Question: as you know from my previous questions I'm getting used to rails, currently I have a problem with a create function because it isn't save a record that is in a combobox from the database, like this:

but it saves the rest of the records in the data base, for check it I type this:
'''
rails console
TankingLog.all
TankingLog Load (0.7ms) SELECT "tanking_logs".* FROM "tanking_logs"
[#<TankingLog id: 7, car_id: 28, cost: 3000.0, date: "2012-07-30 00:00:00", gallon: 2.0, gas_station_id: nil, km: 5000, created_at: "2012-07-30 22:00:40", updated_at: "2012-07-30 22:00:40">]
'''
As you see the gas_station_id field is nil but it must be the id of the station selected
I appreciate any help and sorry if it's a silly question
here is the form:
'''
<div class="container">
<h2>new tanking log</h2>
<%= form_for ([@user,@car,@tankinglog]) do |f| %>
<div><%= f.label :cost %><br />
<%= f.text_field :cost %></div>
<div><%= f.label :gallon %><br />
<%= f.text_field :gallon %></div>
<div><%= f.label :km %><br />
<%= f.text_field :km %></div>
<div><%= f.label :date %> <i>( format yyyy-mm-dd )</i> <br />
<%= f.text_field :date %></div>
<div><%= f.label :Station %><br />
<%= select("gas_station", "name", GasStation.all.collect {|gs| [ gs.name, gs.id ] }, { :include_blank => true })%></div>
<p>
if you don't see the station that you want, you can <%= link_to "create it", new_gas_station_path%>
</p>
<div><%= f.submit "create tanking",:class => "btn btn-primary" %></div>
<% end %>
<br />
<%= link_to "Back", user_car_tanking_logs_path(@user, @car),:class => "btn btn-primary"%>
</div>
'''
and the tankinglogcontroller
'''
class TankingLogsController < ApplicationController
def new
@user = User.find(params[:user_id])
@car = @user.cars.find(params[:car_id])
@tankinglog = @car.tanking_logs.build
end
def create
@user = User.find(params[:user_id])
@car = @user.cars.find(params[:car_id])
@tankinglog = @car.tanking_logs.build(params[:tanking_log])
if @tankinglog.save
redirect_to user_car_tanking_logs_path(@user, @car), :flash => { :notice => " new tanking created!" }
else
redirect_to new_user_car_tanking_log_path ,:flash => { :notice => " sorry try again :(" }
end
end
def index
@user = User.find(params[:user_id])
@car = @user.cars.find(params[:car_id])
@tankinglog = @car.tanking_logs.all
end
end
'''
if you wanna see the models...
'''
class TankingLog < ActiveRecord::Base
belongs_to :gas_station
belongs_to :car
attr_accessible :car_id, :cost, :date, :gallon, :gas_station_id, :km
validates_presence_of :cost, :date,:gallon,:km
validates_numericality_of :cost, :gallon
validates_numericality_of :km #:only_integer
end
class GasStation < ActiveRecord::Base
has_many :tanking_logs
attr_accessible :name
validates_presence_of :name
end
'''
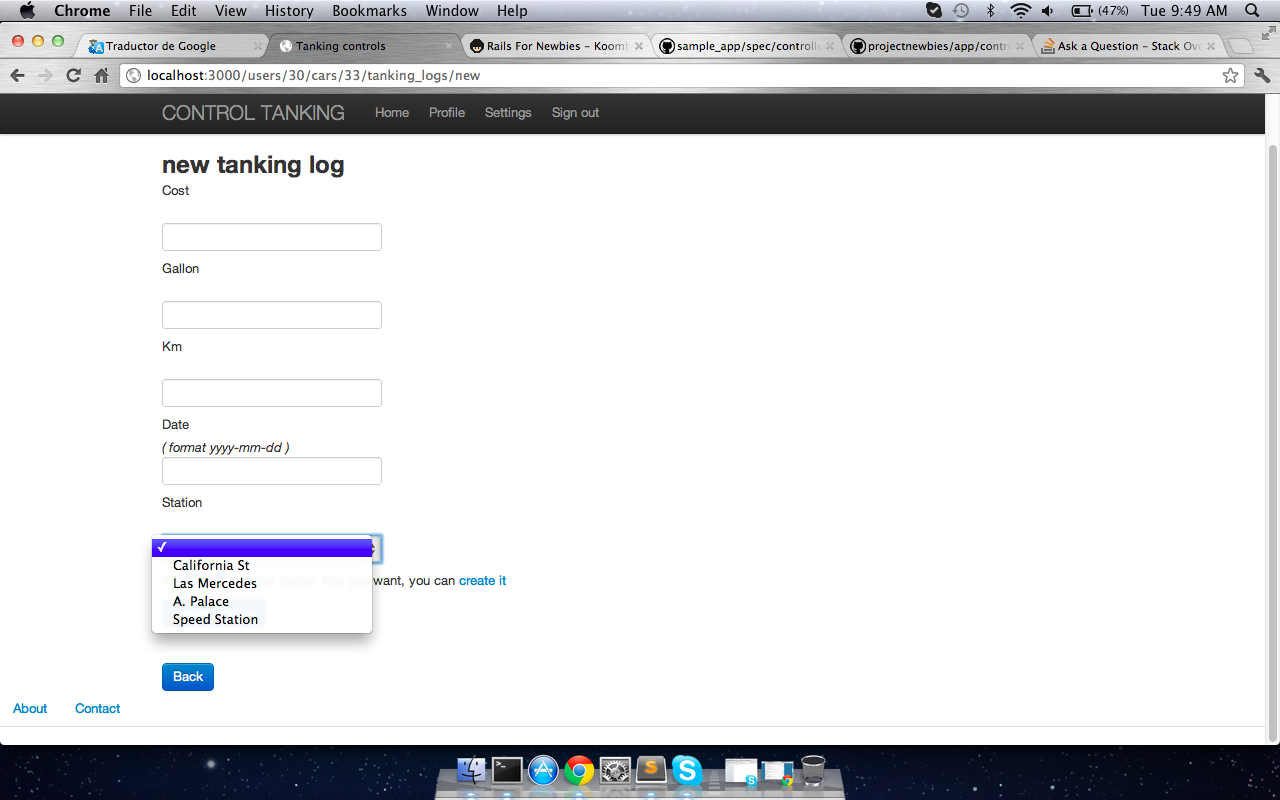
Answer: Edit this :
'''
<%= f.select("gas_station_id", GasStation.all.collect {|gs| [ gs.name, gs.id ] }, { :include_blank => true })%></div>
'''